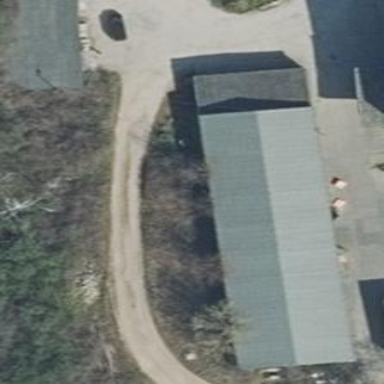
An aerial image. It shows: Gabled warehouse with metal roof in gray color.